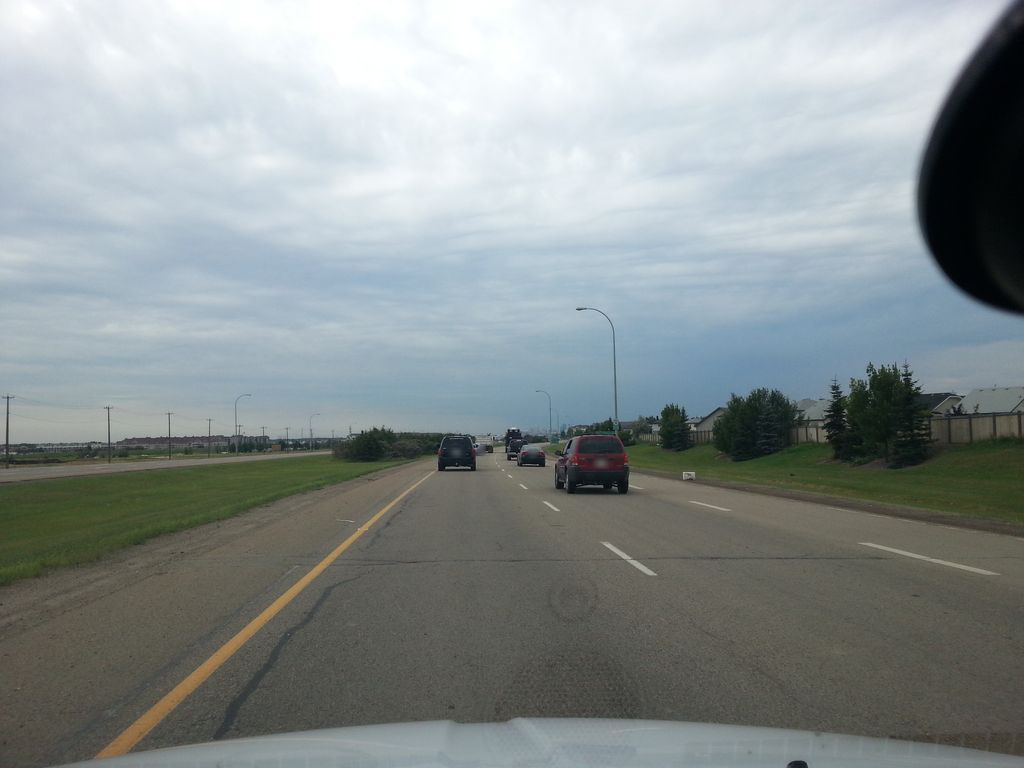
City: edmonton